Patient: sex M, age 61
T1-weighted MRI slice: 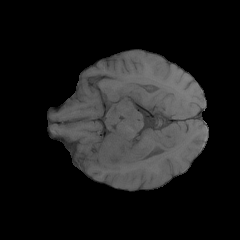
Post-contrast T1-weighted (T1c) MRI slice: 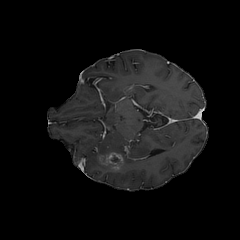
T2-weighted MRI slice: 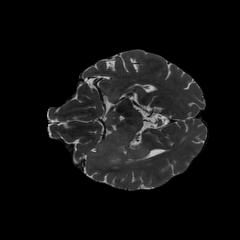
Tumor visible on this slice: yes
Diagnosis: Glioblastoma, IDH-wildtype
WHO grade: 4